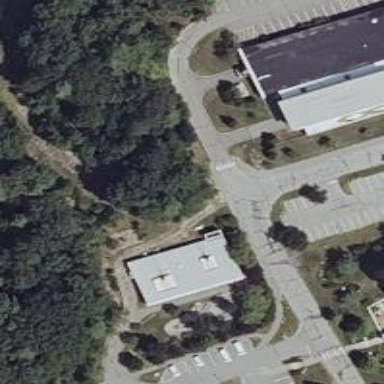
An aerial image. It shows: Asphalt road designated for service vehicles.